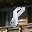
Label: 8